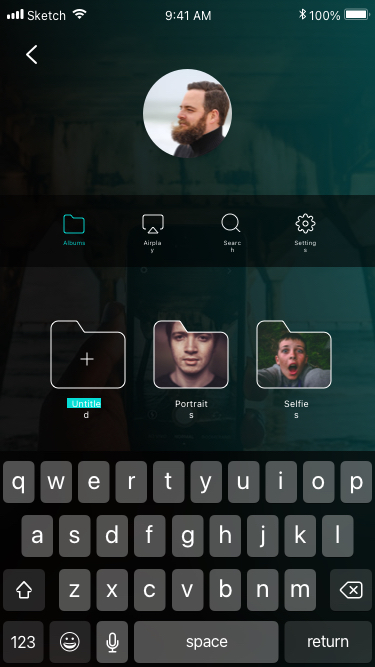
Text in this UI design:
Untitled
Portraits
Selfies
Albums
Settings
Search
Airplay